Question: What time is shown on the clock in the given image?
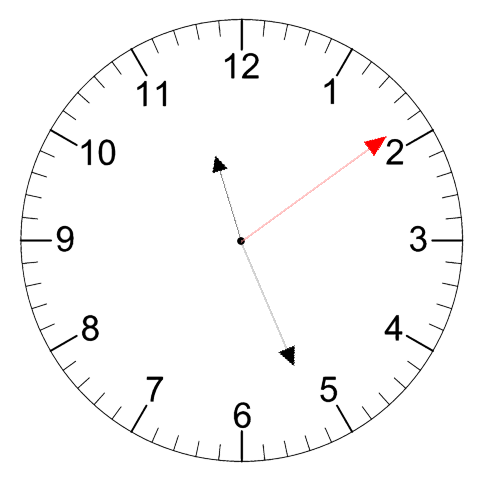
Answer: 11:26:09